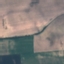
Label: AnnualCrop